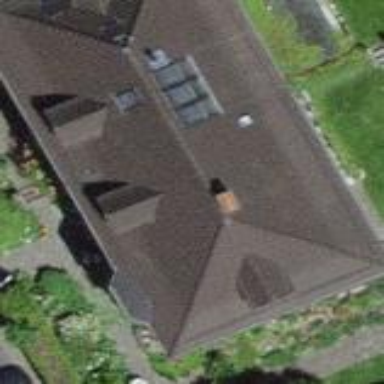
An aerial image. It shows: Building with hipped roof made of roof tiles.